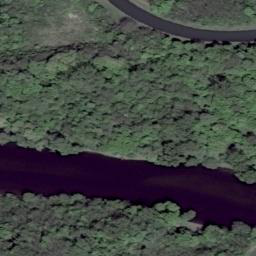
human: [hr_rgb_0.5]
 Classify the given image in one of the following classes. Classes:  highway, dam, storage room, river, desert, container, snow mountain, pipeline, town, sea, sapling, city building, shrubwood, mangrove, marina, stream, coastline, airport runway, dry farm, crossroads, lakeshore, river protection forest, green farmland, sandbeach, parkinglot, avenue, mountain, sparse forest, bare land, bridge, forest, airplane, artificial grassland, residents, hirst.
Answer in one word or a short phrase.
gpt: river